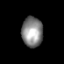
Tissue: prostate
Cell type: Myeloid cells
Senescence score: 0.7093
Nuclear area (px): 615
Mean DAPI intensity: 136.741